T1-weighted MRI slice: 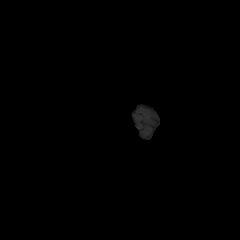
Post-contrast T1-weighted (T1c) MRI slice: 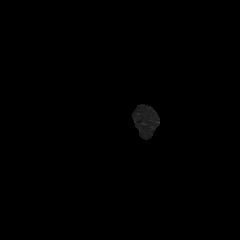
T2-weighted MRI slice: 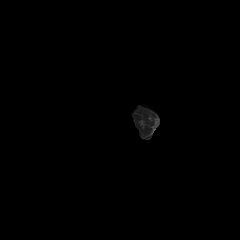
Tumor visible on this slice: no